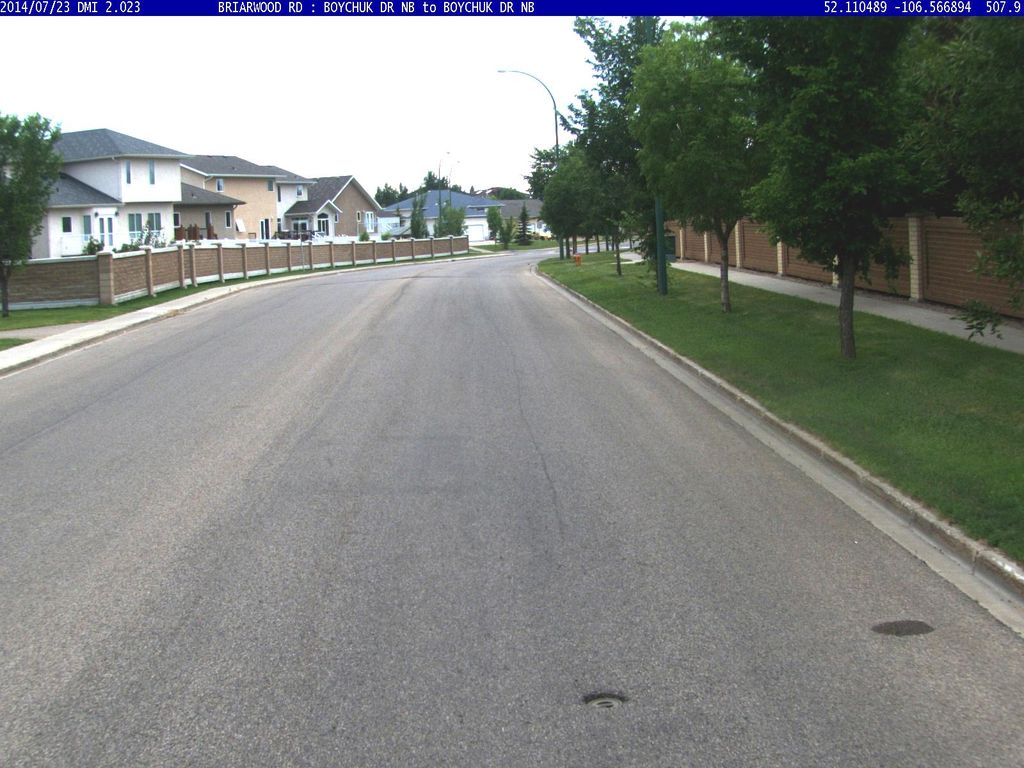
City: saskatoon